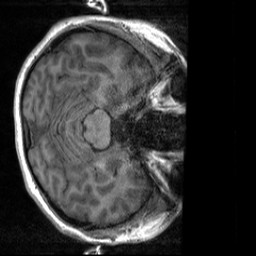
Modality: T1w
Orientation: axial
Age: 21
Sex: female
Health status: healthy
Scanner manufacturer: siemens
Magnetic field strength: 3 T
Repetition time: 2 s
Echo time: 0.00232 s